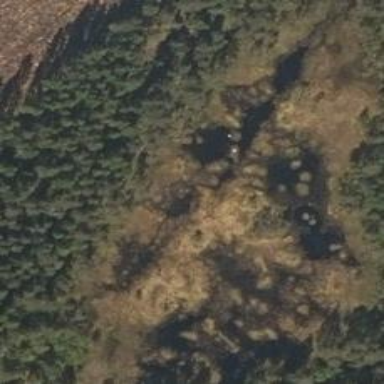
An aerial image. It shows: Bog wetland area.